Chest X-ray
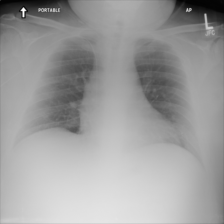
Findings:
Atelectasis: negative
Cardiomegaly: negative
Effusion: negative
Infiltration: negative
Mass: negative
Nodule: negative
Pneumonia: negative
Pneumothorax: negative
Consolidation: negative
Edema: negative
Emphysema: negative
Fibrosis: negative
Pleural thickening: negative
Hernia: negative